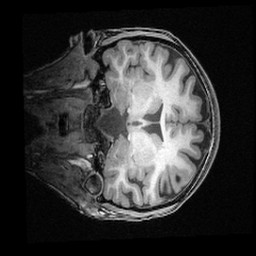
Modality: T1w
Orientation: coronal
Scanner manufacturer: ge
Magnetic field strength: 3 T
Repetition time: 0.008572 s
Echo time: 0.003384 s